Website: apple
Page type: customer-info-address
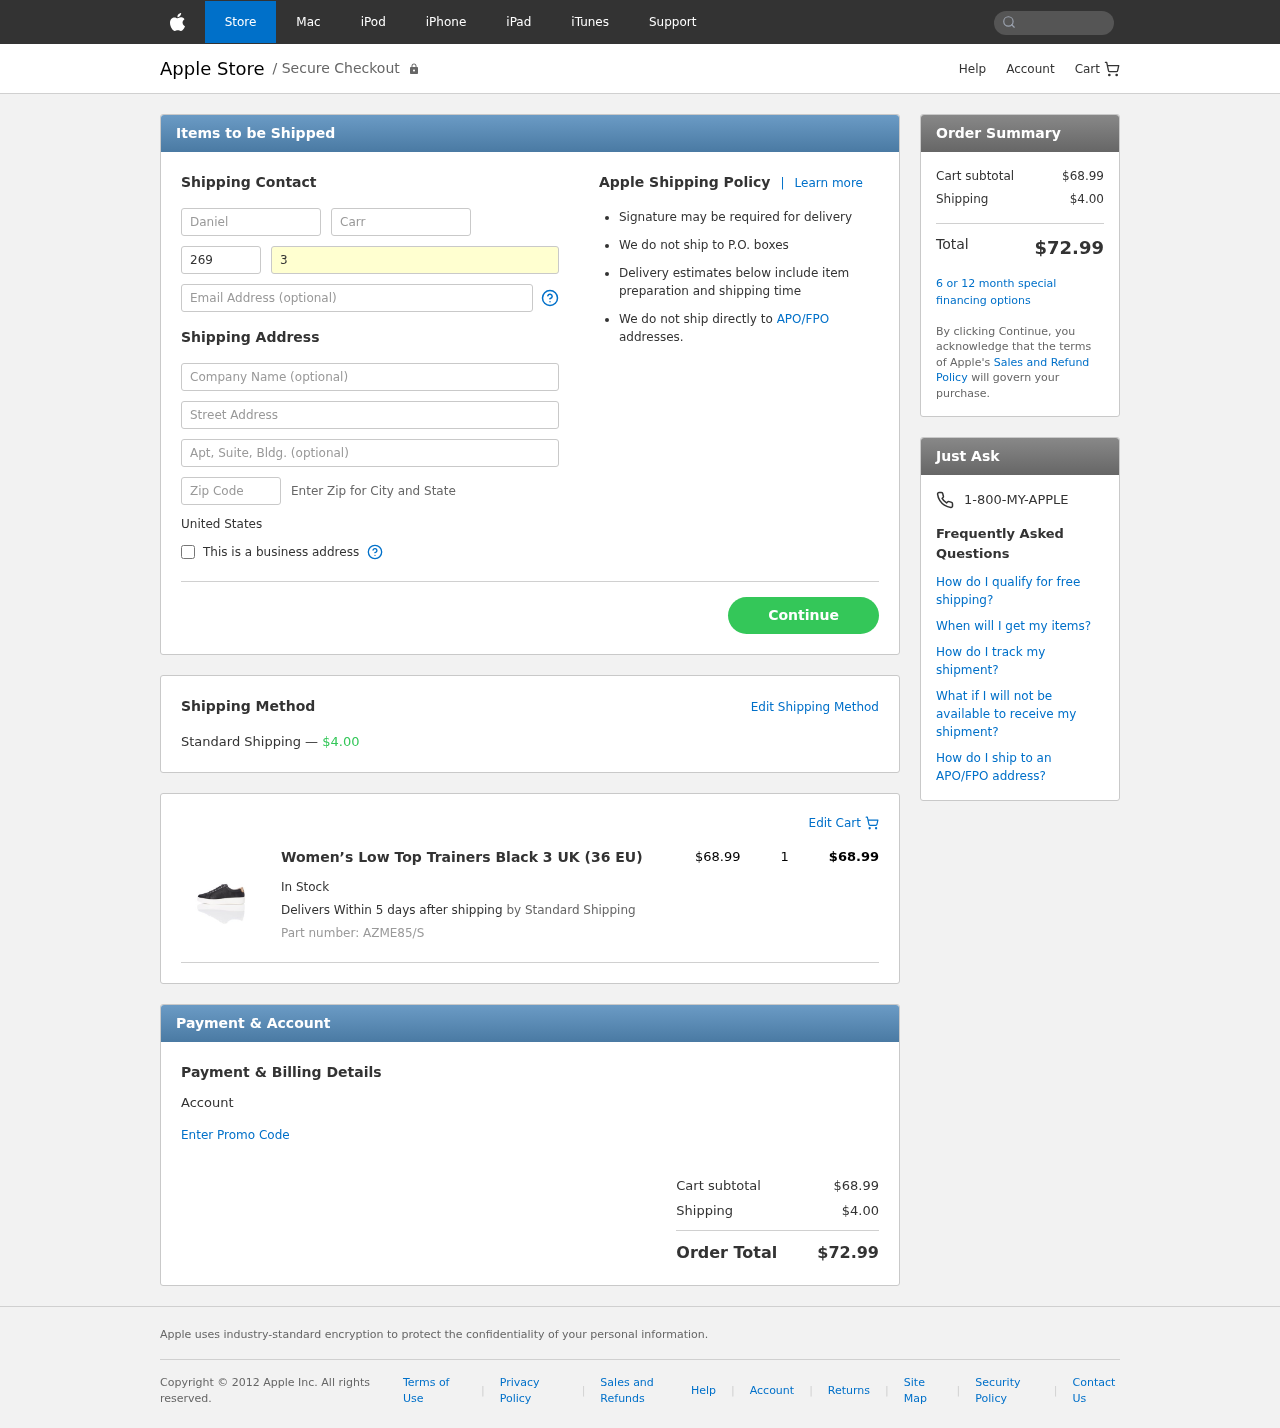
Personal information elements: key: PII_COUNTRY
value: United States
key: PII_FIRSTNAME
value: Daniel
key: PII_LASTNAME
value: Carr
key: PII_PHONE_AREA
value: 269
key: PII_PHONE_LINE
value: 3119
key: PII_EMAIL
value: danielcarr@gmail.com
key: PII_COMPANY
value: Williams, Jones and Ballard
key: PII_STREET
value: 12172 Osborn Valleys Suite 518
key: PII_POSTCODE
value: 93504
Product elements: key: PRODUCT1_NAME
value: Women’s Low Top Trainers Black 3 UK (36 EU)
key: PRODUCT1_PRICE
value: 68.99
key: PRODUCT1_QUANTITY
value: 1
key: PRODUCT1_SKU
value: AZME85/S
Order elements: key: ORDER_SHIPPING_COST
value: $4.00
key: ORDER_ITEM_TOTAL
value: $68.99
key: ORDER_SUBTOTAL
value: $68.99
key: ORDER_TOTAL
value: $72.99